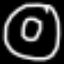
Label: donut